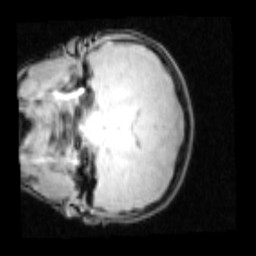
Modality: PDw
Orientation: coronal
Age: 11
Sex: female
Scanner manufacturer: siemens
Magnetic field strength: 3 T
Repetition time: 0.25 s
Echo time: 0.00103 s